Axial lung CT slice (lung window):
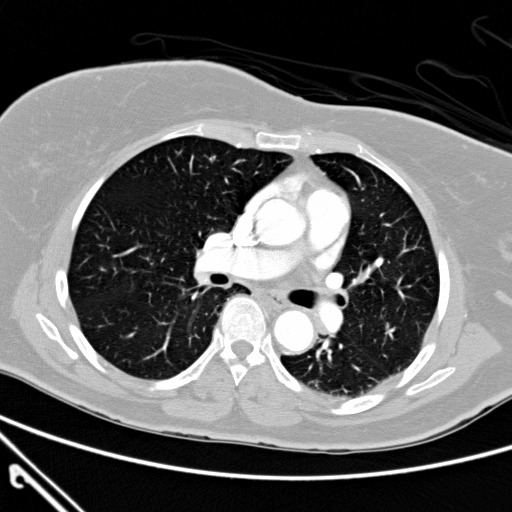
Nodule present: no